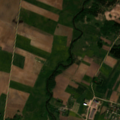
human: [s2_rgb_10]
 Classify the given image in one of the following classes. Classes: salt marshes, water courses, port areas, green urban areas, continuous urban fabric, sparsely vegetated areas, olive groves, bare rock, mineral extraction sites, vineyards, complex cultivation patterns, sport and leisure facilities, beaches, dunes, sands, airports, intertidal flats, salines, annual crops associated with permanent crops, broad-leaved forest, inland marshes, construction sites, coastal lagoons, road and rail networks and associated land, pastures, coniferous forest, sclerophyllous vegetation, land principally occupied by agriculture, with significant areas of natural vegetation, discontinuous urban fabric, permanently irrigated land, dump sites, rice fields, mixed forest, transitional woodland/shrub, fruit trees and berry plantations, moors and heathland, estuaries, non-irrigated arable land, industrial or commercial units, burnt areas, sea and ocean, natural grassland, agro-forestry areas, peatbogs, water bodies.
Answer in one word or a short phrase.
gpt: discontinuous urban fabric, non-irrigated arable land, pastures, land principally occupied by agriculture, with significant areas of natural vegetation